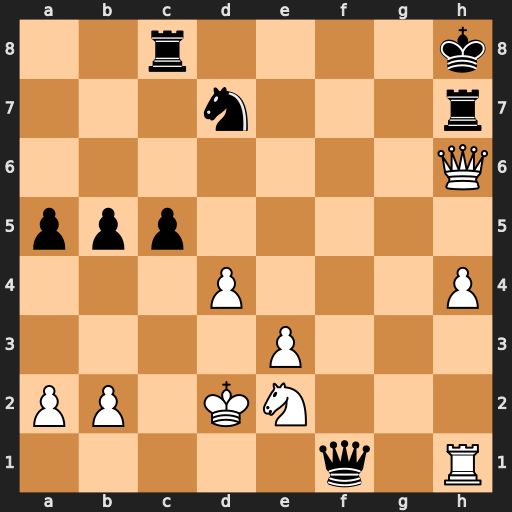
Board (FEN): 2r4k/3n3r/7Q/ppp5/3P3P/4P3/PP1KN3/5q1R
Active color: w
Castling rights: -
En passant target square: -
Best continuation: Qxh7+ Kxh7 Rxf1